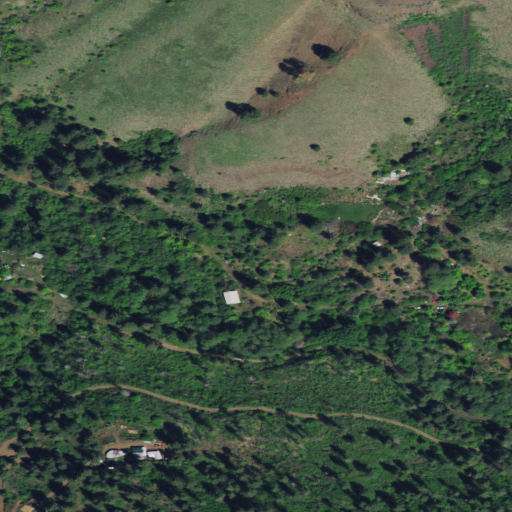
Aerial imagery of valley in Idaho named Annie Gulch containing shrub, evergreen forest, grassland, and open development